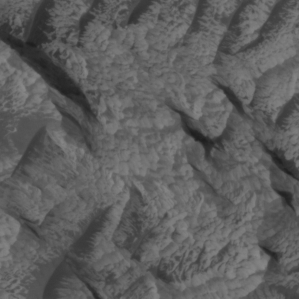
Label: non_frost